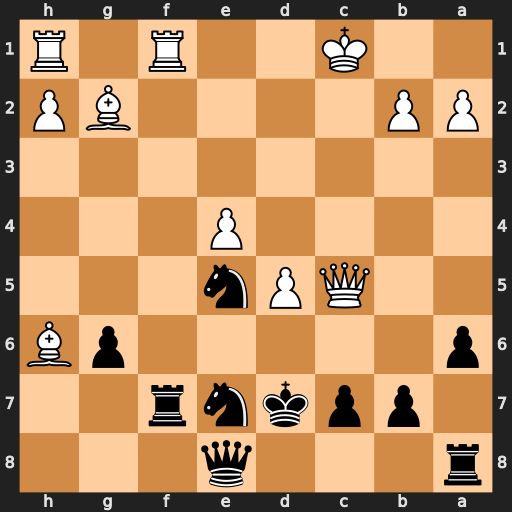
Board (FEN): r3q3/1ppknr2/p5pB/2QPn3/4P3/8/PP4BP/2K2R1R
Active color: b
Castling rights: -
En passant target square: -
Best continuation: Nd3+ Kc2 Nxc5